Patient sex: M
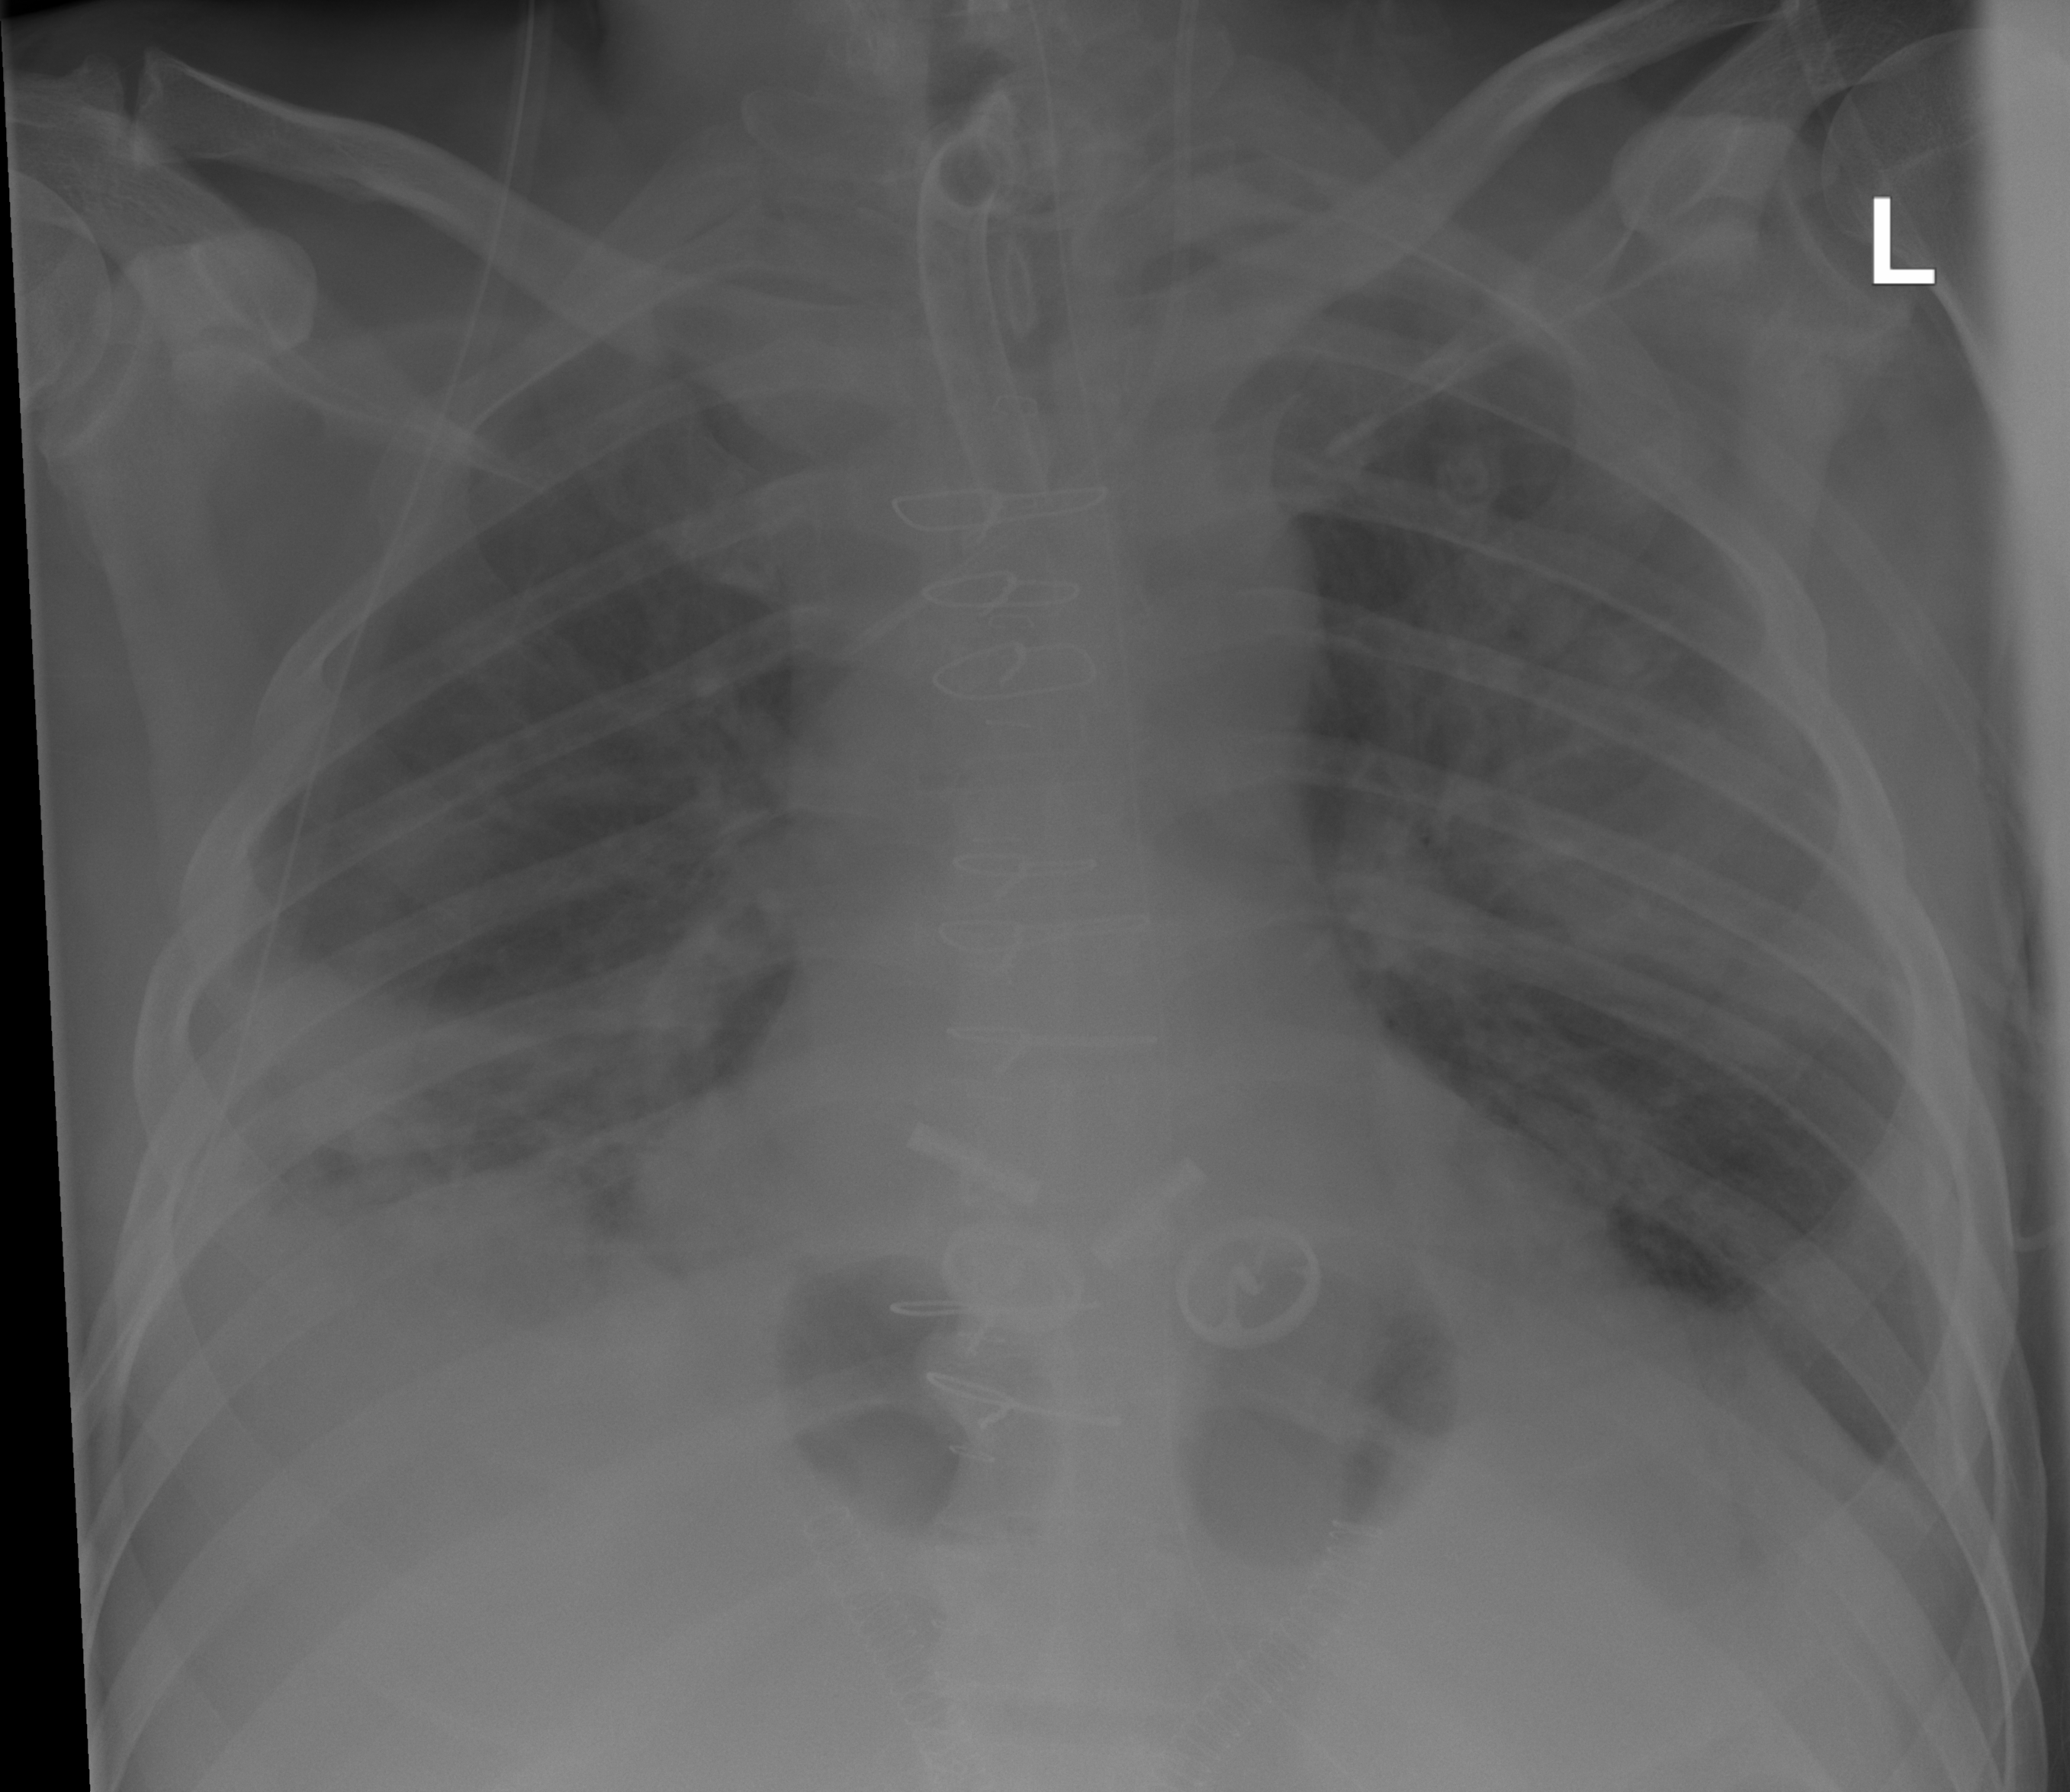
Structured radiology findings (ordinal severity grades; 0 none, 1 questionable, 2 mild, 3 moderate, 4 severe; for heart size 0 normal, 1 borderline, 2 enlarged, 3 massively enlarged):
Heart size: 1
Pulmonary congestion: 2
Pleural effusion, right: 2
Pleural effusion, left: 2
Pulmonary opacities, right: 2
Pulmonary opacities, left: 2
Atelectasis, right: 3
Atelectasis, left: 2